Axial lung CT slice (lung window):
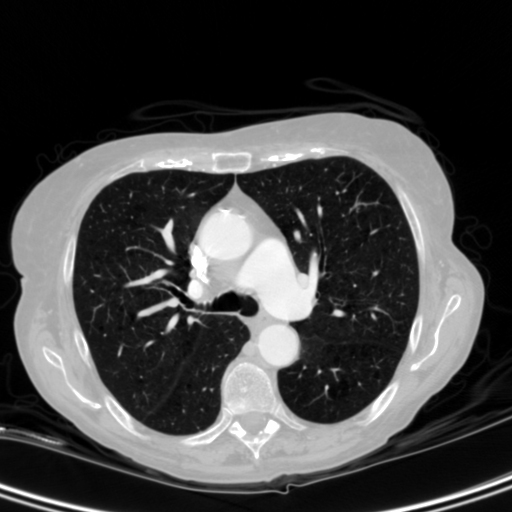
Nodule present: no